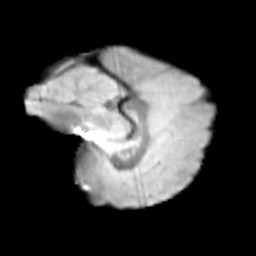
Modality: T2w
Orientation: sagittal
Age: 11
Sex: female
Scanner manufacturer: siemens
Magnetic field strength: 3 T
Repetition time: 3.8 s
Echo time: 0.07 s